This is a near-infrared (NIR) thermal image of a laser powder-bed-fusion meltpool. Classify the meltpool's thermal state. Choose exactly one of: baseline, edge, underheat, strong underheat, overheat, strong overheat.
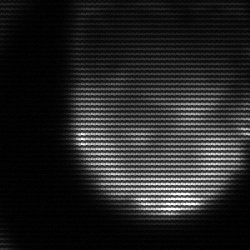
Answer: edge